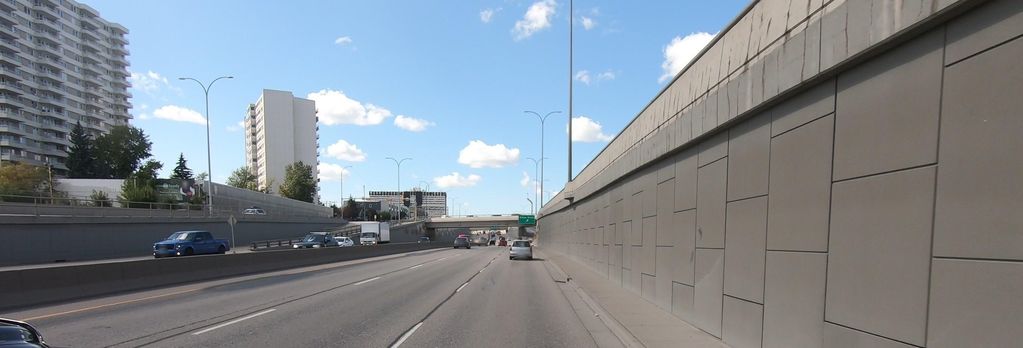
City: calgary